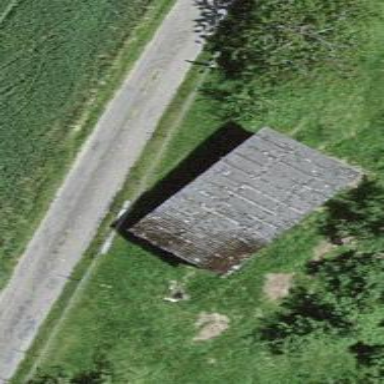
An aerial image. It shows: Shed.